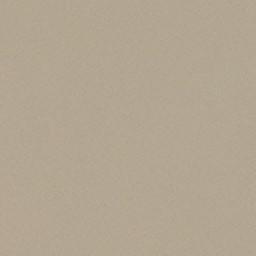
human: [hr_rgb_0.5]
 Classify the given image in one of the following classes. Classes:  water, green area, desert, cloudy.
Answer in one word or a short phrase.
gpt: desert